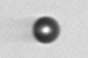
Label: bead